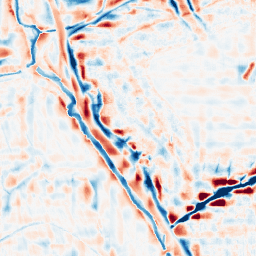
Category: wavelet
Decomposition family: wavelet_reverse_biorthogonal
Decomposition parameters: wavelet: rbio1.3
level: 4
Upsampling method: fft_zeropad
Upsampling parameters: scale: 2
Upsampling scale: 2